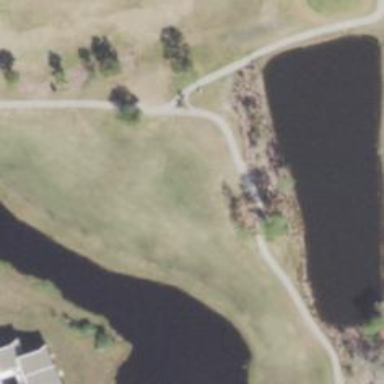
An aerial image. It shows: View of golf hole.